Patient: sex M, age 74
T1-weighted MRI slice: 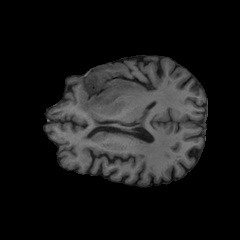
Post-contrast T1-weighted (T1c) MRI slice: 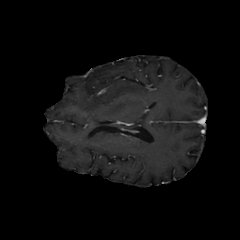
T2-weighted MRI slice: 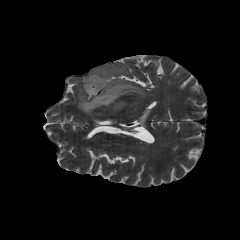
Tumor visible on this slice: yes
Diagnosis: Glioblastoma, IDH-wildtype
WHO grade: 4